Brain MRI, t2w sequence, axial 2D slice.
Patient: age 33, sex F, weight 95 kg, height 1.95 m
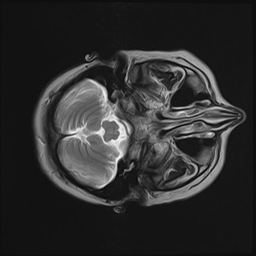